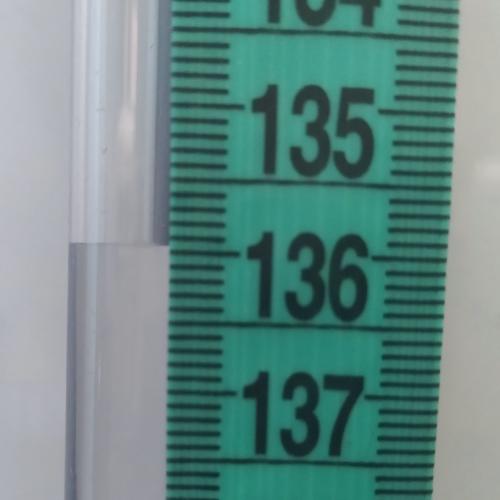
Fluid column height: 136.0 cm